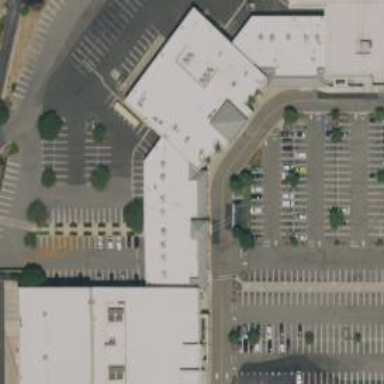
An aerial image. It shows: Commercial building.